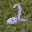
Label: 2